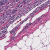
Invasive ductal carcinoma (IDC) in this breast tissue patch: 1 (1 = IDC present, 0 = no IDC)